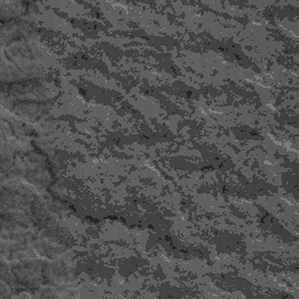
Label: frost